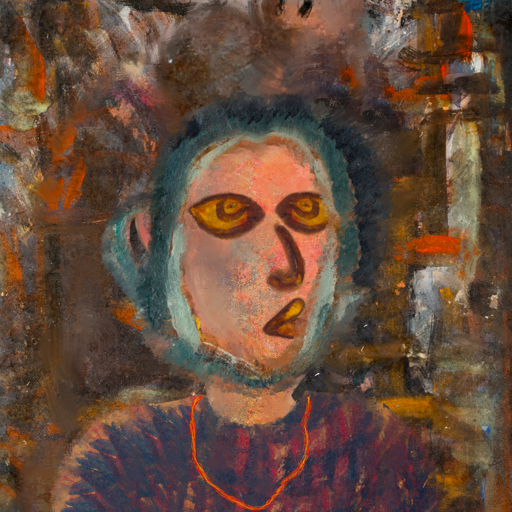
Background: GypsyQueen, Head And Neck Side: Irani, Face Side: Comrade, Bust: In_The_Sun, Hair Side: Boggyland, Head Accessory: Blank, Second Necklace: Gypsy_Mother_2, Necklace: Blank, Baby: Blank